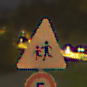
Verkehrszeichen: KinderRechts
Zusatzzeichen unten: Geschwindigkeit5
Umgebung: Outdoor, Urban
Tageszeit: Night
Wetter: PartlyCloudy
Licht: Artificial
Jahreszeit: NotSpecified
Kontrast: HighContrast